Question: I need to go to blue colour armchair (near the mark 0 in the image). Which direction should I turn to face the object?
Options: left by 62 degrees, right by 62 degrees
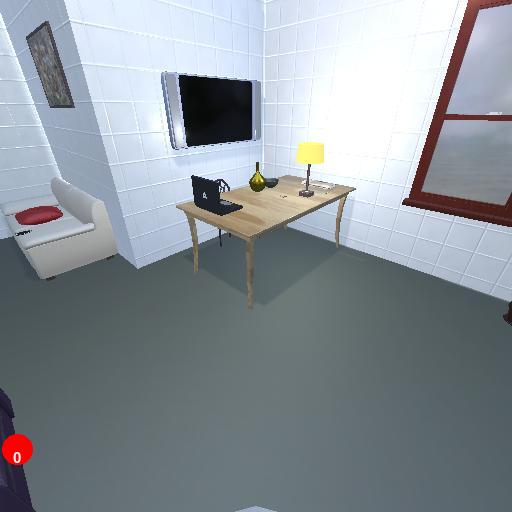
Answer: left by 62 degrees